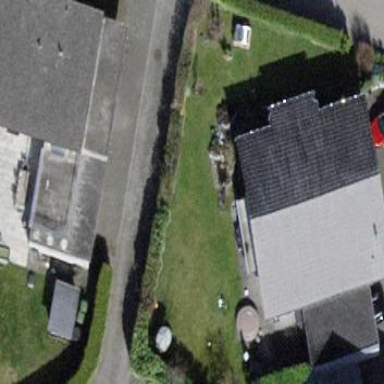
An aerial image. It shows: Building with tile roof.